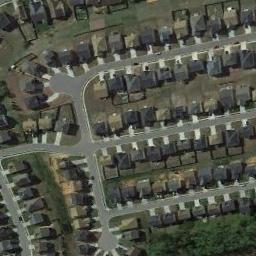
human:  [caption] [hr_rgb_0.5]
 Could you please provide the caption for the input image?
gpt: A dense residential area has lots of houses arranged neatly in the lawn and a grove of trees is also in the residential area .

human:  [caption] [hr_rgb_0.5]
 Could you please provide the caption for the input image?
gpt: The dense residential is on the grass next to the road .

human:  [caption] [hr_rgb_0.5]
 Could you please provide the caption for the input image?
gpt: There are many roads and neatly arranged houses and trees and large lawns in densely populated areas .

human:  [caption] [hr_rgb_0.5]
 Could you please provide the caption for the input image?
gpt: Most of the houses in the residential area are red .

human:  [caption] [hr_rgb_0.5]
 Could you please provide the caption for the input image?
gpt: There are many black and brown buildings arranged neatly on dense residential area .